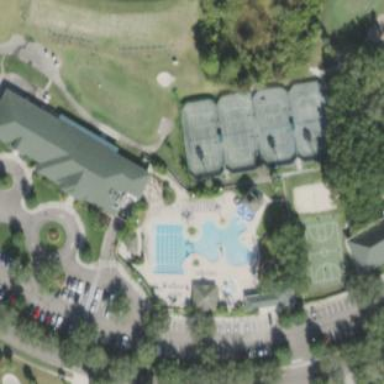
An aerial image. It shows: Clubhouse building associated with golf course.